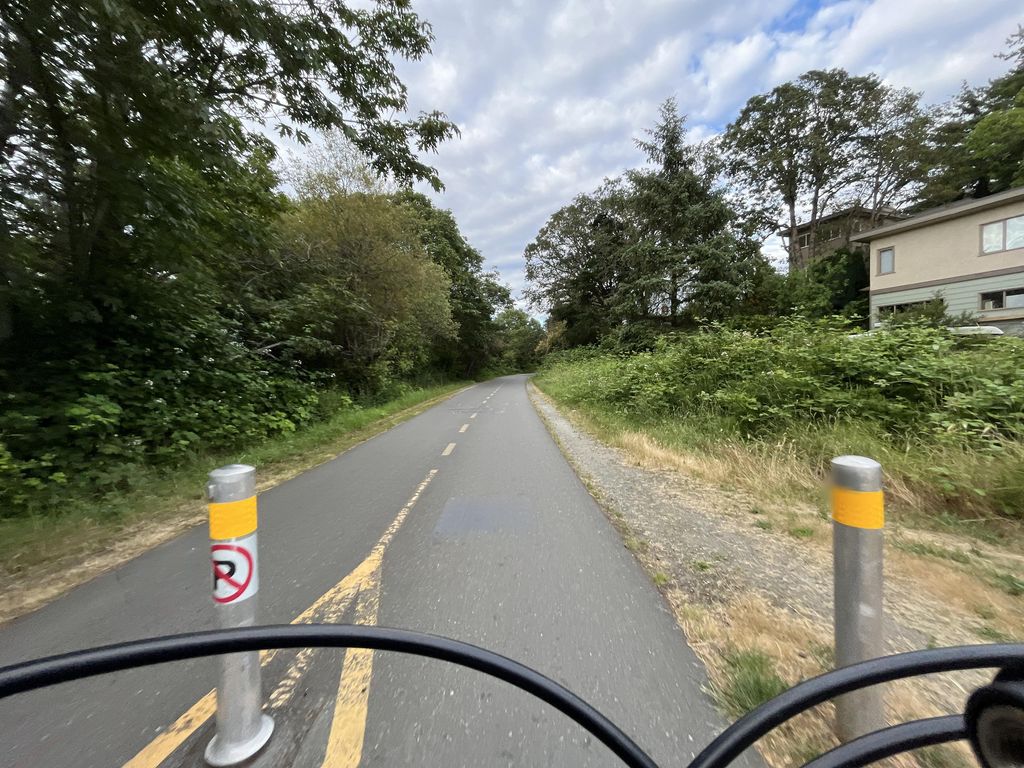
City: victoria